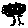
Label: tree